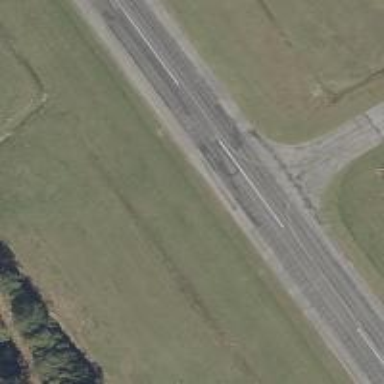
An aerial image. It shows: Asphalt runway at the airport.